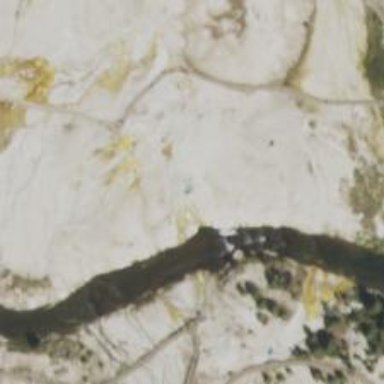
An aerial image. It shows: Natural geyser.